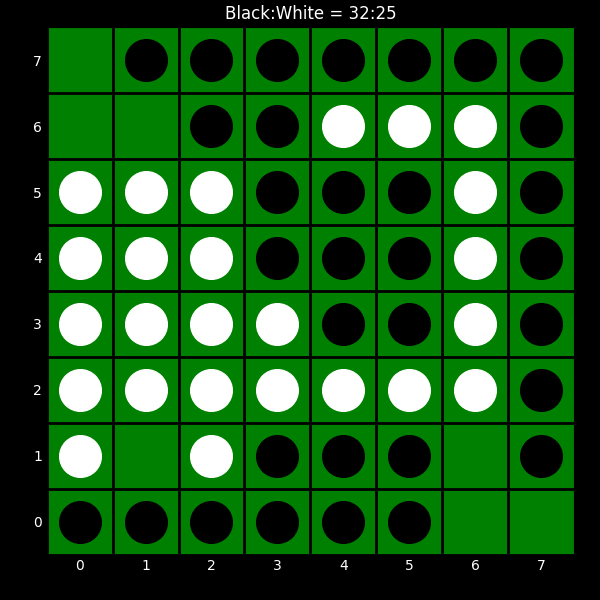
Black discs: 32
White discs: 25